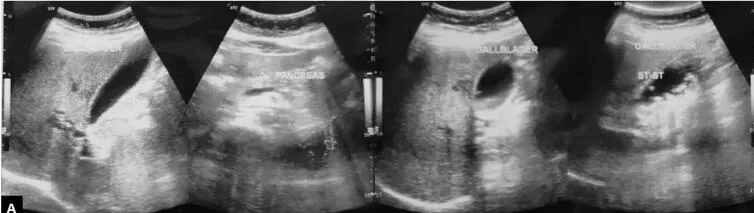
The ultrasound following ERCP showed hepatomegaly with a hematoma in the hepatic right lobe.
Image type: radiology (ultrasound)